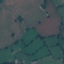
Land use / land cover: Pasture